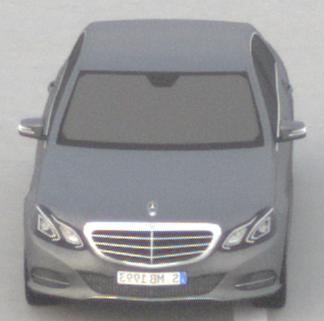
Make: Mercedes-Benz
Model: E 200
Detailed model: E-Class (212) Limousine
Model produced from: 2013/04
Model produced until: 2015/10
Doors: 4
Color: gray
Road condition: dry road
Daytime: morning or afternoon
Contrast: low contrast